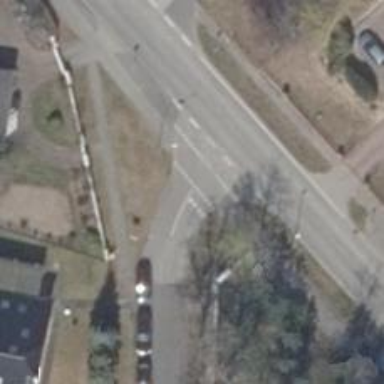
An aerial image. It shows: Road with "give way" sign.